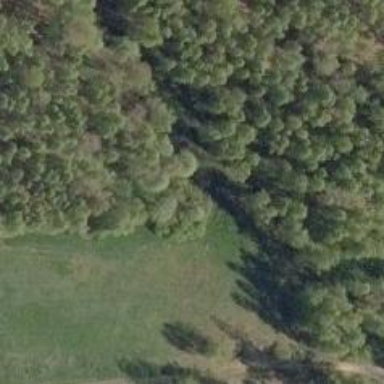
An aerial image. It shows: Disc golf tee area.